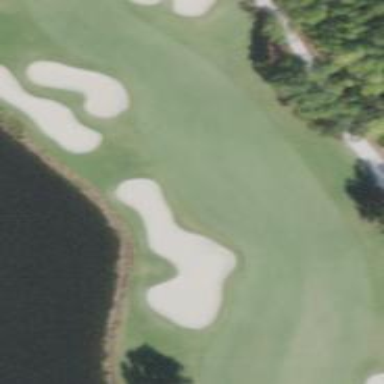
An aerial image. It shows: Sand bunker on golf course.